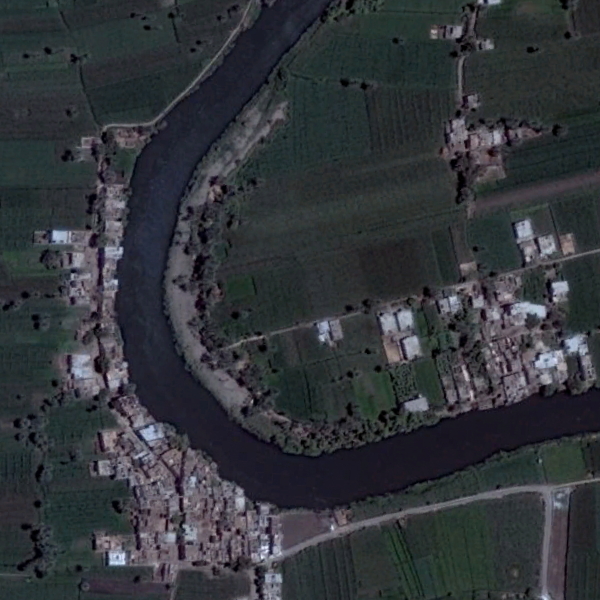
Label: River